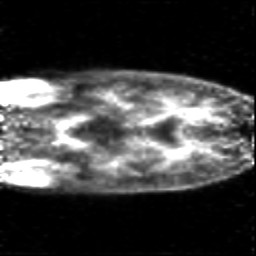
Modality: PET
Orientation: coronal
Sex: female
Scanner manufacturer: siemens